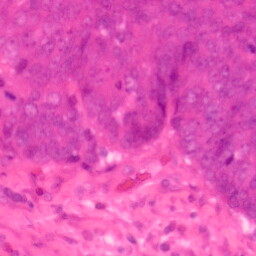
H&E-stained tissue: Colon